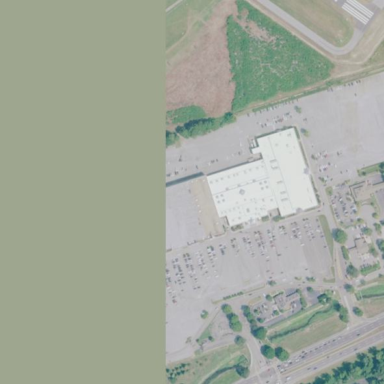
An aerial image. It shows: Mall building.